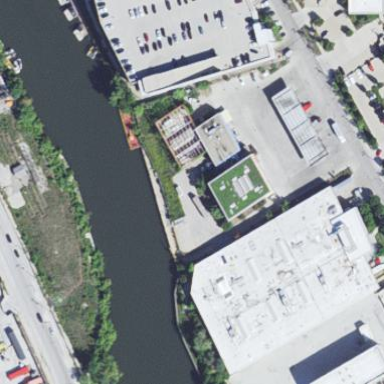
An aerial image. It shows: Building with recycling facility.